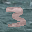
Label: 3